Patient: sex F, age 89
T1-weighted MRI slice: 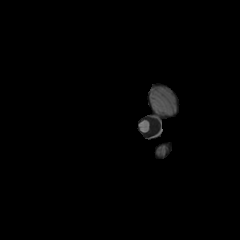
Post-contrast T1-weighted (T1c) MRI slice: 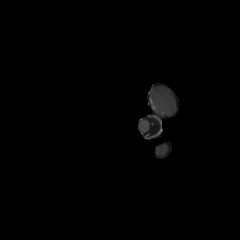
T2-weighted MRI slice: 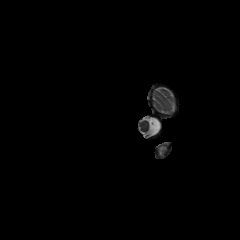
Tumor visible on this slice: no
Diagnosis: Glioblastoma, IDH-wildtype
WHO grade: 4